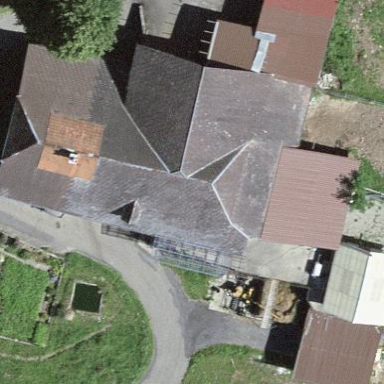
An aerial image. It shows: Farmyard area.